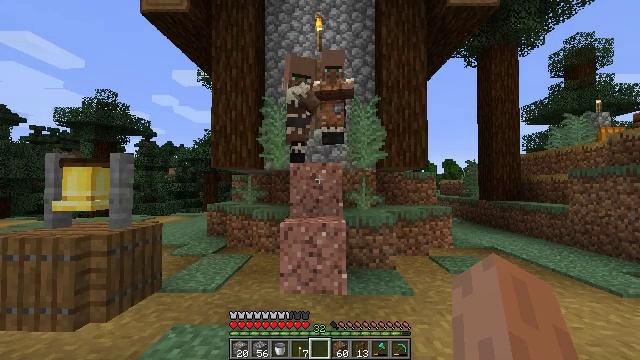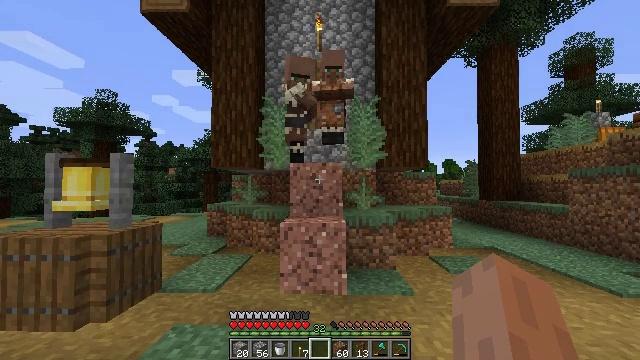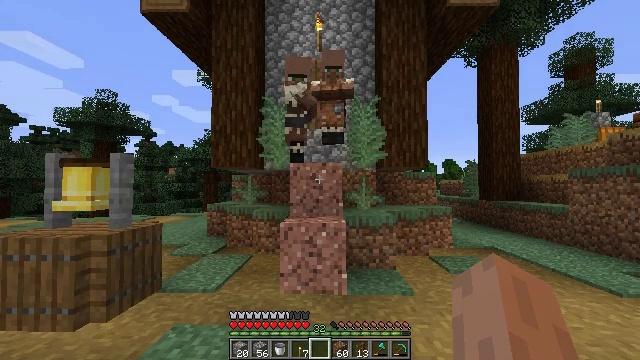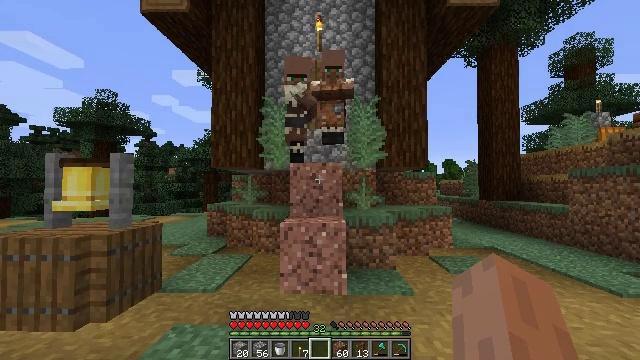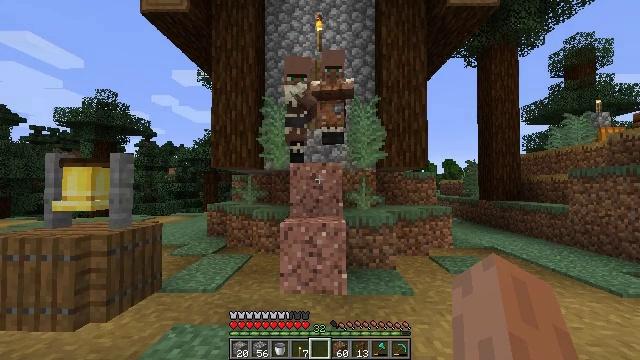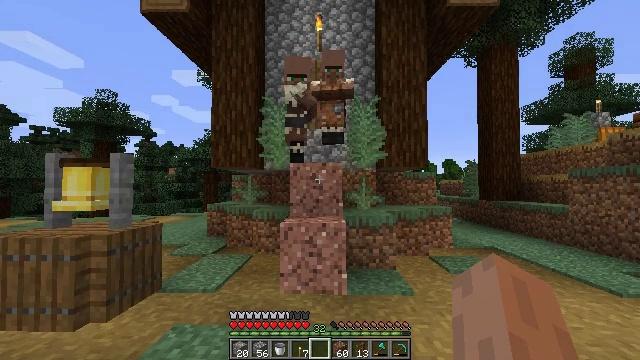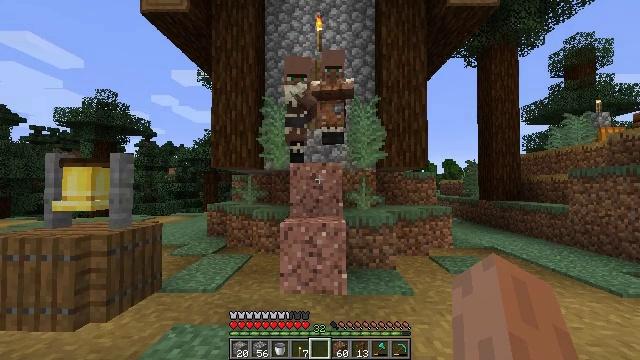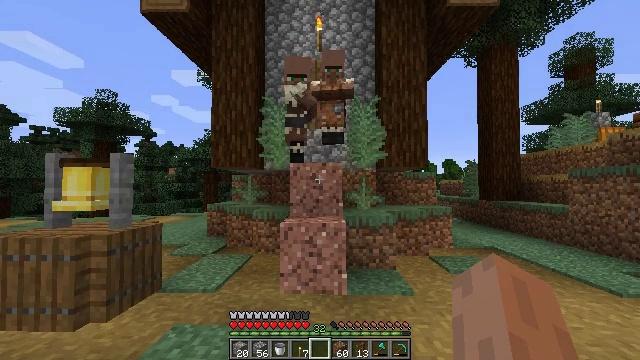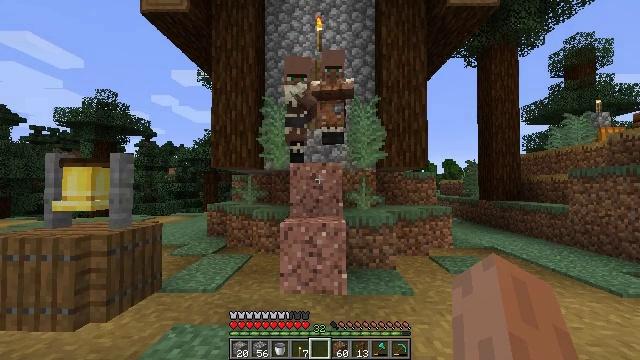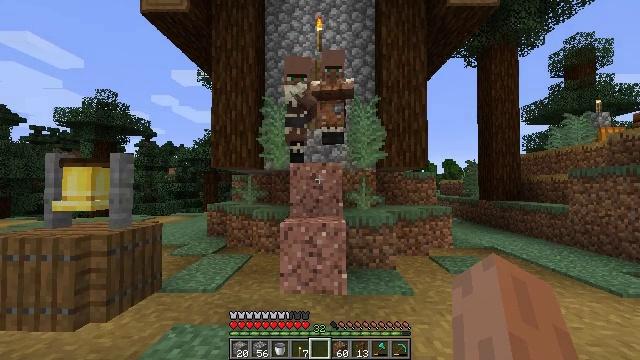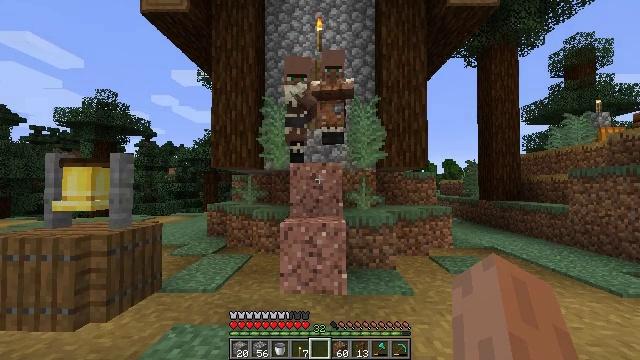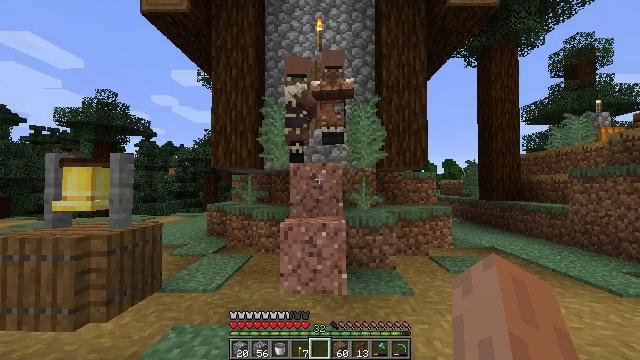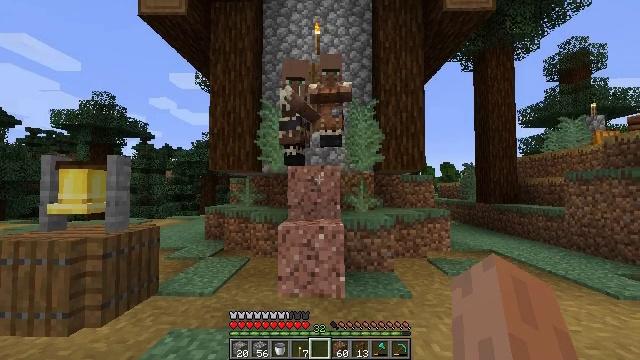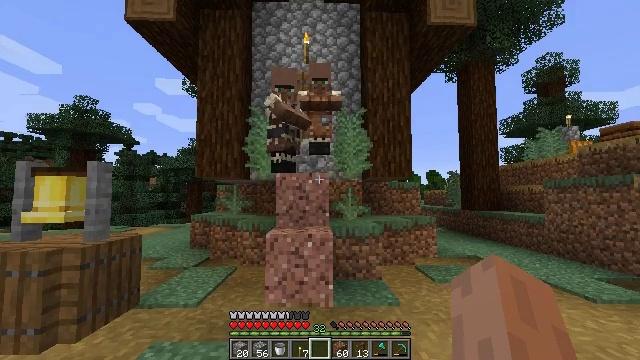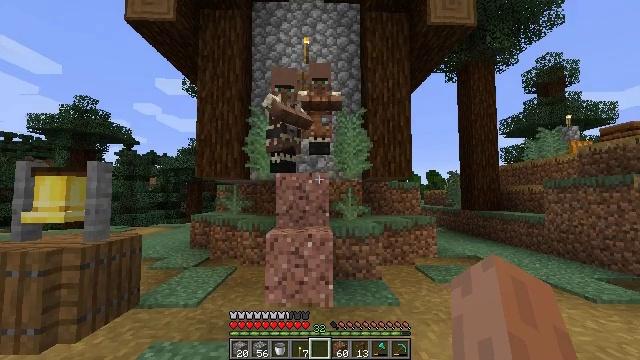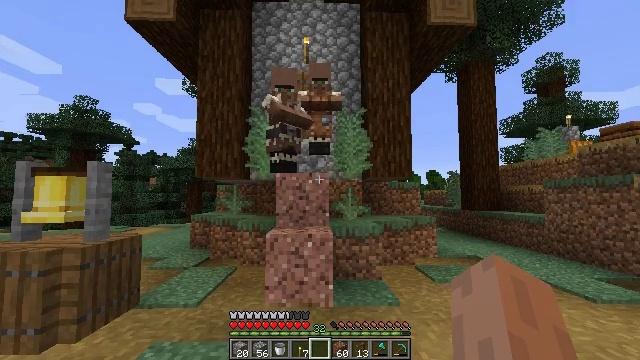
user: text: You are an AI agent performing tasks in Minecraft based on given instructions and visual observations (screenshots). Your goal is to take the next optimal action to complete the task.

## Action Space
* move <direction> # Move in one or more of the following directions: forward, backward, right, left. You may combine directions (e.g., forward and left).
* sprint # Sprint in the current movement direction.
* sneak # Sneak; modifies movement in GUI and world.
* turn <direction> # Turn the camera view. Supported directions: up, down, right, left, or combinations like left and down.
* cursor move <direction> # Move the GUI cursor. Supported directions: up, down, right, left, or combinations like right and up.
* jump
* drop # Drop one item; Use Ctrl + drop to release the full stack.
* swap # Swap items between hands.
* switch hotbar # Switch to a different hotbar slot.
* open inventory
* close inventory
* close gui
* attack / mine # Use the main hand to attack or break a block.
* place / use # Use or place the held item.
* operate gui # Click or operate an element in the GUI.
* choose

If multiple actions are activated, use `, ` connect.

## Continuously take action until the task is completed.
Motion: motion action
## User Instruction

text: Remove the existing composter.
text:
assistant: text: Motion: no_op
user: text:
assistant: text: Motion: no_op
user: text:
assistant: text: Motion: no_op
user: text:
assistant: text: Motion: no_op
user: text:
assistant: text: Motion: no_op
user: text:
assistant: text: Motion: no_op
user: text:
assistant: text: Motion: no_op
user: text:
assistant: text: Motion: no_op
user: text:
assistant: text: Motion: no_op
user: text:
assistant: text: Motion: no_op
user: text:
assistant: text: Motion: no_op
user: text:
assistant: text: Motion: no_op
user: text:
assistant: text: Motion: turn right and up
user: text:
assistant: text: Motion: no_op
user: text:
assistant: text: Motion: no_op
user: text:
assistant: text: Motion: no_op
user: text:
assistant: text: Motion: no_op
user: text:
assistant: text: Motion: no_op
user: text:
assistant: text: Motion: no_op
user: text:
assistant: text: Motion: no_op
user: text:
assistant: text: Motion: no_op
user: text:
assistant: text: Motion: turn left and up
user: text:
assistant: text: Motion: turn up
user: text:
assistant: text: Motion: no_op
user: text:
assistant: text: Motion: no_op
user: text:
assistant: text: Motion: no_op
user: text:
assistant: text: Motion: no_op
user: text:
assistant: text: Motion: no_op
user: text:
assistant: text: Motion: no_op
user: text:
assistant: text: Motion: turn right